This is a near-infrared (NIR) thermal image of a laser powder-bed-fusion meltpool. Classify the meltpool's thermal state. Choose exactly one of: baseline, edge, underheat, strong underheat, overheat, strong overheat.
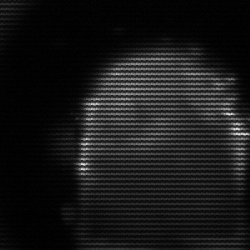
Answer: baseline